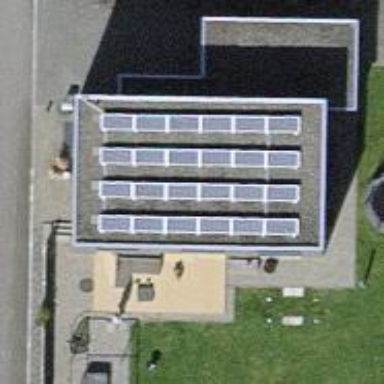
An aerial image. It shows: Solar power generator.